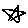
Label: star